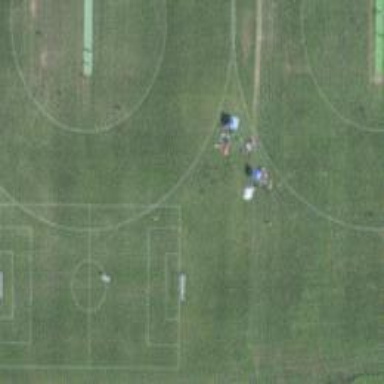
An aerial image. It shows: Soccer pitch for outdoor sports and leisure activities.